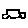
Label: car